Question: I have a code that repeatedly calculates a sparse matrix in a loop (it performs this calculation 13472 times to be precise). Each of these sparse matrices is unique.
After each execution, it adds the newly calculated sparse matrix to what was originally a sparse zero matrix.
When all 13742 matrices have been added, the code exits the loop and the program terminates.
The code bottleneck occurs in adding the sparse matrices. I have made a dummy version of the code that exhibits the same behavior as my real code. It consists of a MATLAB function and a script given below.
(1) Function that generates the sparse matrix:
'''
function out = test_evaluate_stiffness(n)
ind = randi([1 n*n],300,1);
val = rand(300,1);
[I,J] = ind2sub([n,n],ind);
out = sparse(I,J,val,n,n);
end
'''
(2) Main script (program)
'''
% Calculate the stiffness matrix
n=1000;
K=sparse([],[],[],n,n,n^2);
tic
for i=1:13472
temp=rand(1)*test_evaluate_stiffness(n);
K=K+temp;
end
fprintf('Stiffness Calculation Complete
Time taken = %f s
',toc)
'''
I'm not very familiar with sparse matrix operations so I may be missing a critical point here that may allow my code to be sped up considerably.
Am I handling the updating of my stiffness matrix in a reasonable way in my code? Is there another way that I should be using sparse that will result in a faster solution?
A profiler report is also provided below:

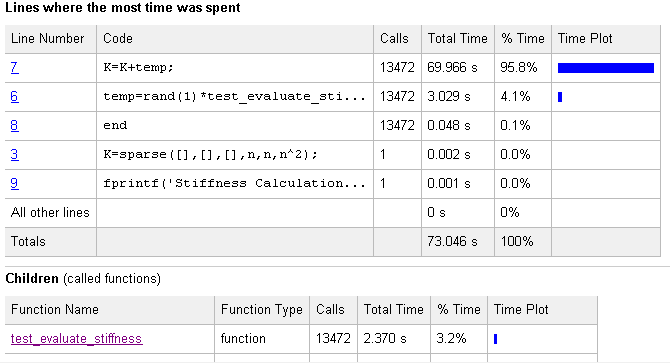
Answer: If you only need the sum of those matrices, instead of building all of them individually and then summing them, simply concatenate the vectors 'I','J' and 'vals' and call 'sparse' only once. If there are duplicate rows '[i,j]' in '[I,J]' the corresponding values 'S(i,j)' will be summed automatically, so the code is absolutely equivalent. As calling 'sparse' involves an internal call to a sorting algorithm, you save 13742-1 intermediate sorts and can get away with only one.
---
This involves changing the signature of 'test_evaluate_stiffness' to output '[I,J,val]':
'''
function [I,J,val] = test_evaluate_stiffness(n)
'''
and removing the line 'out = sparse(I,J,val,n,n);'.
You will then change your other function to:
'''
n = 1000;
[I,J,V] = deal([]);
tic;
for i = 1:13472
[I_i, J_i, V_i] = test_evaluate_stiffness(n);
nE = numel(I_i);
I(end+(1:nE)) = I_i;
J(end+(1:nE)) = J_i;
V(end+(1:nE)) = rand(1)*V_i;
end
K = sparse(I,J,V,n,n);
fprintf('Stiffness Calculation Complete
Time taken = %f s
',toc);
'''
If you know the lengths of the output of 'test_evaluate_stiffness' ahead of time, you can possibly save some time by preallocating the arrays 'I','J' and 'V' with appropriately-sized 'zeros' matrices and set them using something like:
'''
I((i-1)*nE + (1:nE)) = ...
J((i-1)*nE + (1:nE)) = ...
V((i-1)*nE + (1:nE)) = ...
'''